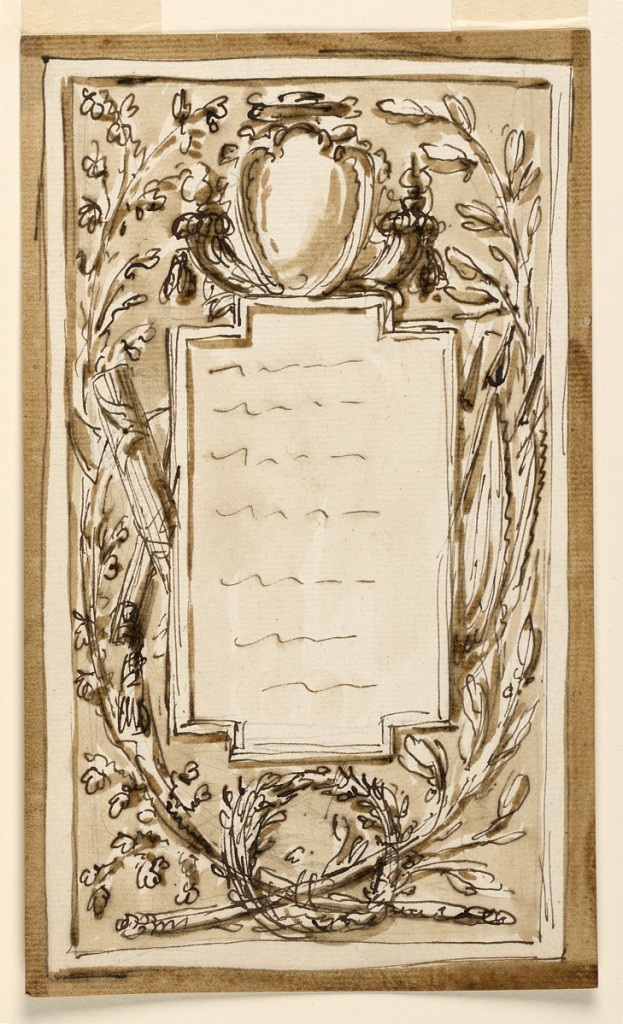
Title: Frame
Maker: Giuseppe Barberi, Italian, 1746–1809
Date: ca. 1796
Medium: Pen and brown ink, brush and brown wash on off-white laid paper, lined
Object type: Drawing
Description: The scheme and decoration are variations of 1938-88-1912. Cornucopias crowned by flames crossing behind the escutcheon. The crossing point of the branches is surrounded by a wreath. At left, only partly visible, are fasces and the military flail, at right colors. Dark background.